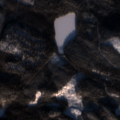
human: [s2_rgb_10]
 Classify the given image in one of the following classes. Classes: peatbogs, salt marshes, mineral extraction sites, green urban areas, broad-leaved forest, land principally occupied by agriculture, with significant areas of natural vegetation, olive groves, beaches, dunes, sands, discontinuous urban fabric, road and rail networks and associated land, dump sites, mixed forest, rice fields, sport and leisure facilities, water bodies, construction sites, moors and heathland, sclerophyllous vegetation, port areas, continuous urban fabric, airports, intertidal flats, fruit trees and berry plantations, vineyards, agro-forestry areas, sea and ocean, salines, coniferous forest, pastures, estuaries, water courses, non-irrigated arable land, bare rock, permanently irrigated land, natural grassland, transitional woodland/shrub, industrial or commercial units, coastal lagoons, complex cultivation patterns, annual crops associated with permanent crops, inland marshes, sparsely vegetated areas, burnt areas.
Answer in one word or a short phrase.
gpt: coniferous forest, mixed forest, water bodies